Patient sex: M
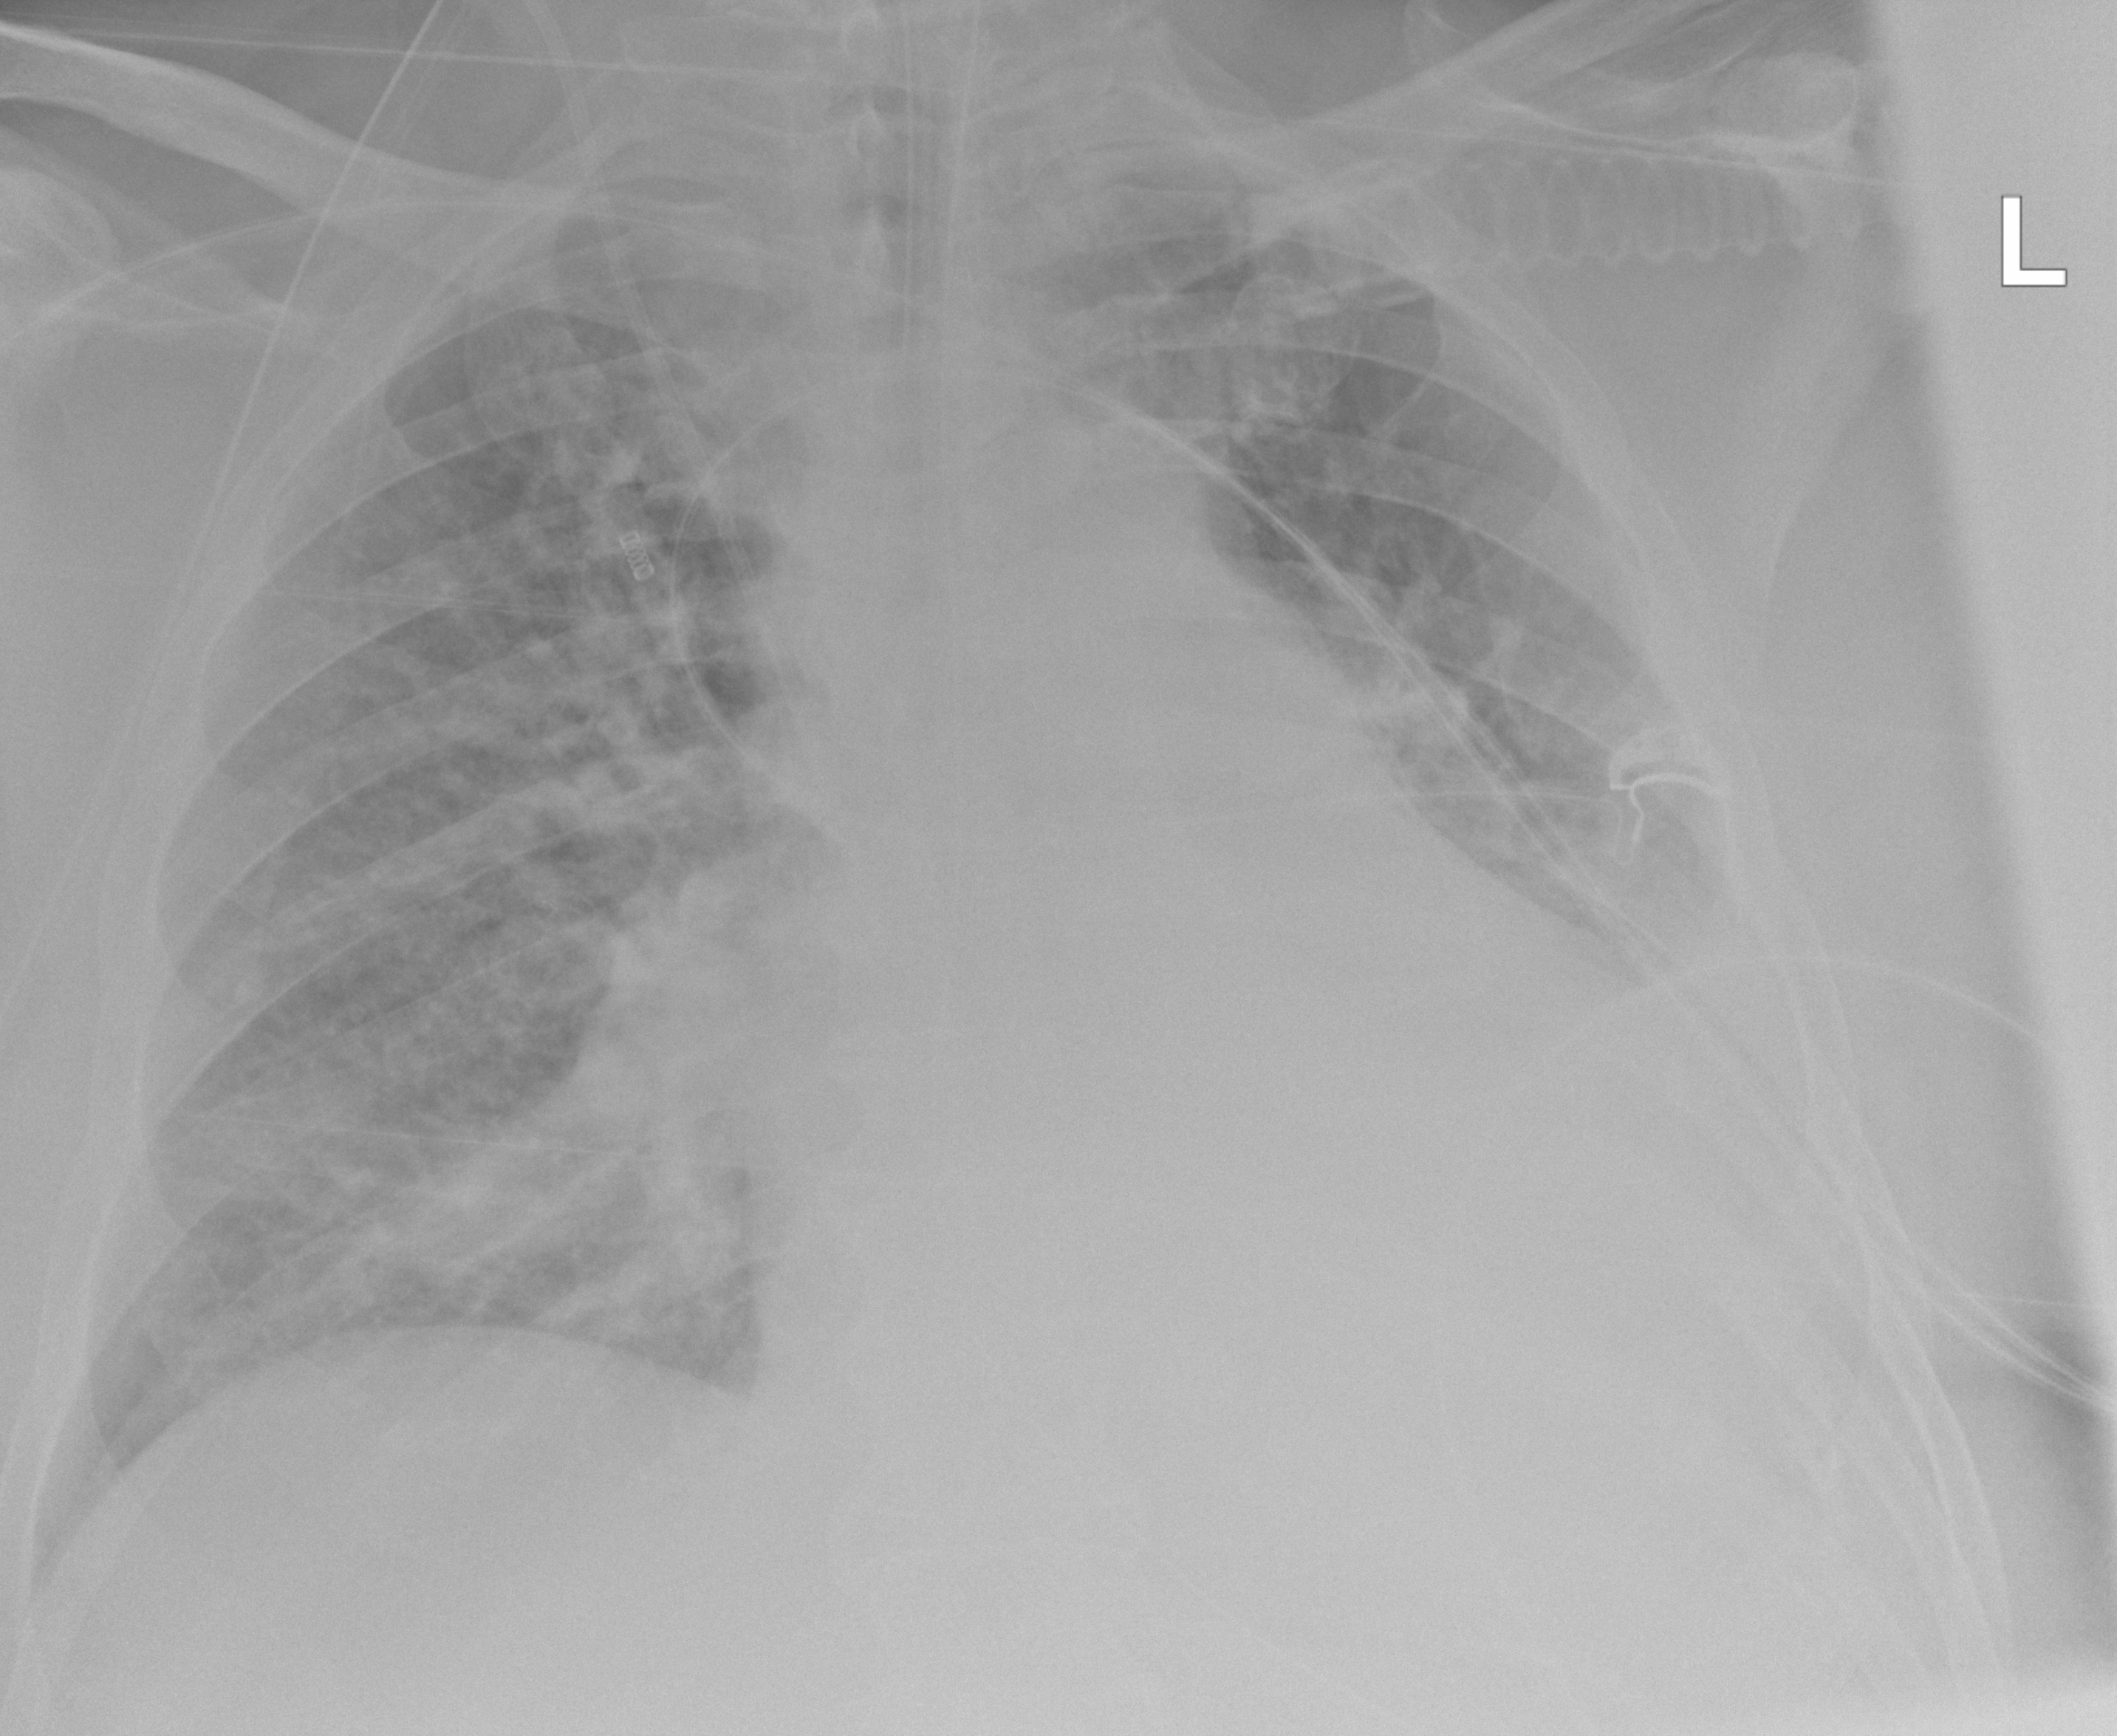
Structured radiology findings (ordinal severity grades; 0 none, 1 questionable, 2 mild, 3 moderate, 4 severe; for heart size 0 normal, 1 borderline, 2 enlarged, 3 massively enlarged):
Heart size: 2
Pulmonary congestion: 0
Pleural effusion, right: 0
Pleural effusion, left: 3
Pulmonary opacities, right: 2
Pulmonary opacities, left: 2
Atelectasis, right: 2
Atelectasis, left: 3